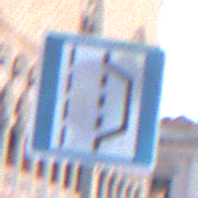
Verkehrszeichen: NothalteUndPannenbucht
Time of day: SunriseSunset
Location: Outdoor (Urban)
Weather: Clear
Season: NotSpecified
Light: Natural